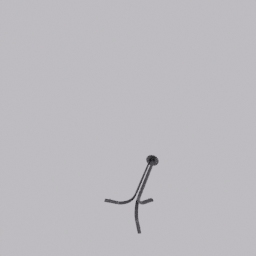
Label: lighting